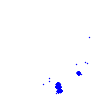
Particle: pion